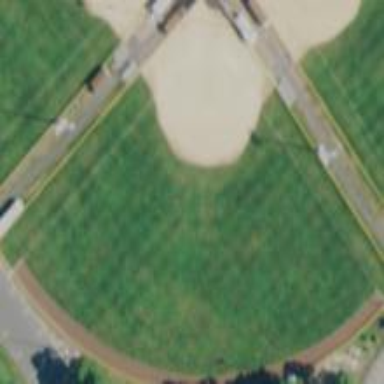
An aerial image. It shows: Baseball pitch for leisure land.